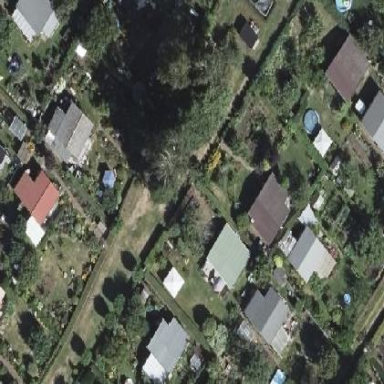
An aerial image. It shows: Plot within allotments.